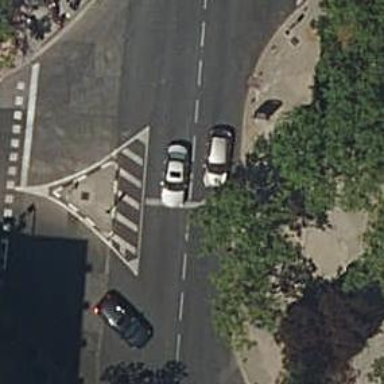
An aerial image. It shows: Road with traffic signals.